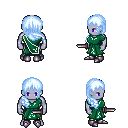
a pixel art fantasy rpg character, male body template, dark elf, purple skin, sash dress, gold greaves, white cyan right-swept hairstyle, metal boots, dagger, four views (front, back, left, right), 2x2 character sprite sheet, small pixel art, hard edges, no anti-aliasing